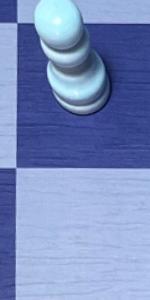
Label: Empty